Question: I have a div (blue box) that is positioned absolute on the page within a parent element (red box) and I need the overflow-y to be set to hidden so that it forces the overflowed content on the Y axis to chopped off, but I want any content that overflows-x to be visible.
The HTML:
'''
<div id="box1">
<div id="box2">
<div style="width:200px;height:640px;background:red;position:relative;">
<div style="width:200px;height:200px;background:blue;position:absolute;left:200px;top:100px;"></div>
</div>
</div>
</div>
'''
and the CSS:
'''
#box1 {
position:absolute;
top:0;
left:0;
bottom:0;
width:200px;
overflow-y: hidden;
border: green 10px solid;
}
#box2 {
width: 200px;
overflow-x: visible;
}
'''
Here's a fiddle: <URL>
After reading some articles on the subject/questions on Stack Overflow, apparently the overflow gets overridden with 'scroll' if hidden is applied to the same DOM element, hence I have split the code to use a 'box1' and 'box2'.
Basically I want the green box to be the container that forces the contents to be hidden on the Y axis but allow the content to flow out on the X axis per the screenshot:

I can't see the blue box because it is being cut off by the hidden from overflow Y even though it's child element is set to visible/auto...
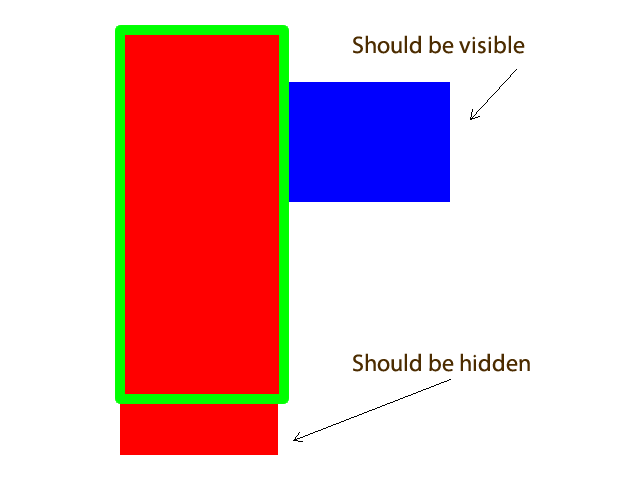
Answer: So the only way I could get this working was to set the position of the blue box to be fixed and then using JavaScript to change the top and left values on document ready and window resize.
Fiddle here: <URL>
Code:
'''
function positionBox(){
var left = $('#theBox').offset();
left = left.left;
var top = $('#theBox').offset();
top = top.top;
$('#theBox').css({ 'position': 'fixed', 'left': left, 'top': top });
}
$(document).ready(function(){
positionBox();
$(window).resize(function(){
positionBox();
});
});
'''